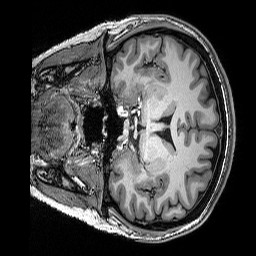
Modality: T1w
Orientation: coronal
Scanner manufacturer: siemens
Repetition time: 2.5 s
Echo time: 0.00341 s